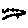
Label: zigzag